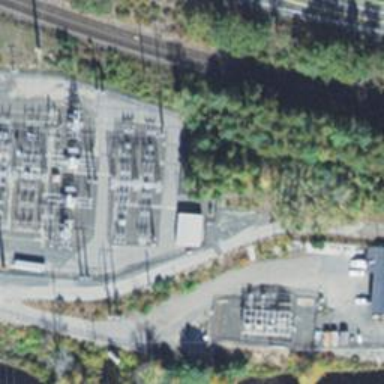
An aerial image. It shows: Switch used for power control.